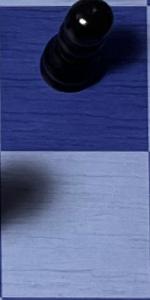
Label: Empty